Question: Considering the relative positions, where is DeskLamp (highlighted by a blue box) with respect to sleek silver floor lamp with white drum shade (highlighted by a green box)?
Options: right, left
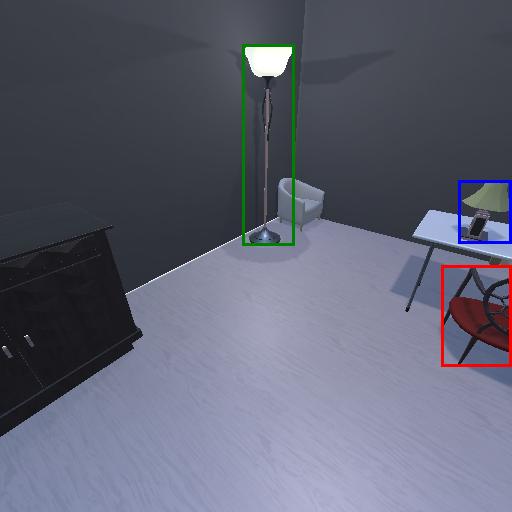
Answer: right